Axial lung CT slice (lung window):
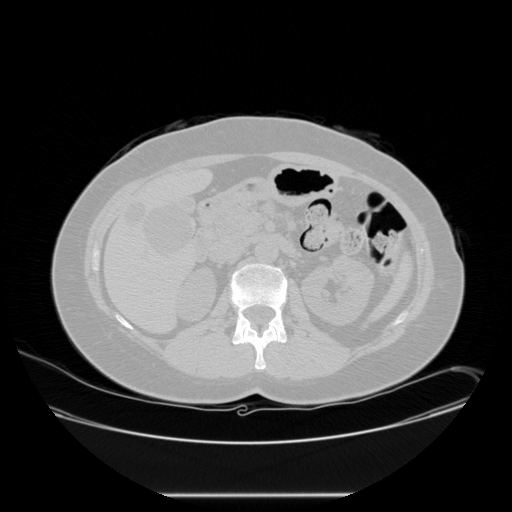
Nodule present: no